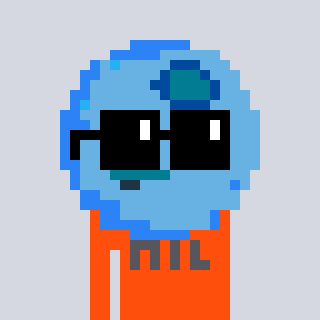
a pixel art character with square black sunglasses, a blueberry-shaped head and a orange-colored body on a cool background